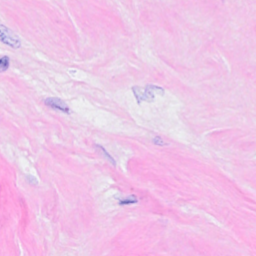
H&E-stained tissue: Breast